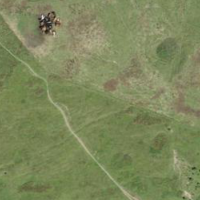
EUNIS habitat code: 23
Species observed at this site:
Periparus ater
Rumex alpinus
Viola calcarata
Callistege mi
Arnica montana
Silene dioica
Odezia atrata